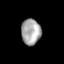
Tissue: prostate
Cell type: Epithelial cells
Senescence score: 0.349
Nuclear area (px): 491
Mean DAPI intensity: 167.974